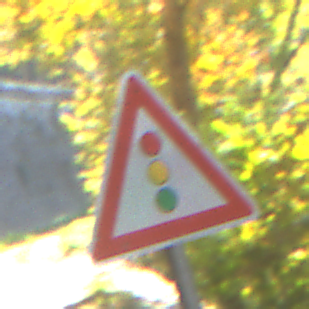
Verkehrszeichen: Lichtzeichenanlage
Umgebung: Outdoor, Urban
Tageszeit: Midday
Wetter: Clear
Licht: Natural
Jahreszeit: NotSpecified
Kontrast: LowContrast